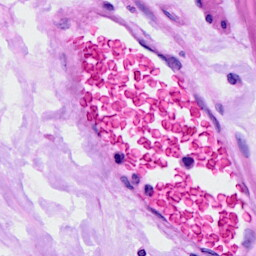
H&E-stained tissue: Ovarian